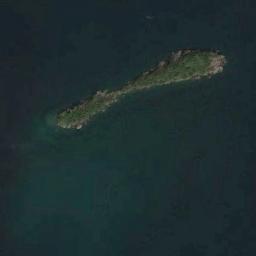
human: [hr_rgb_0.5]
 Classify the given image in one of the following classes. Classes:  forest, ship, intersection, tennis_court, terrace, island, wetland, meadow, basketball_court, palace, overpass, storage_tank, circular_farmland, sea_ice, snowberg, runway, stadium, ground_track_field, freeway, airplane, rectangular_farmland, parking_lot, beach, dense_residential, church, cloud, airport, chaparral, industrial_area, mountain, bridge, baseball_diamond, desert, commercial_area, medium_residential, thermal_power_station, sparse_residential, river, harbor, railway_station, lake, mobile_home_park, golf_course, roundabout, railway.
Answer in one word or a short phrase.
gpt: island